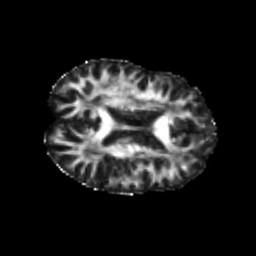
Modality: FA
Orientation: axial
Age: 25
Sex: female
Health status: healthy
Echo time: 0.074 s